Question: In my code I have a variable of type int. Directly after initalizing it, I receive a NullReferenceException. I am stumped why this is happening and actually how that is even possible.
Here is the code:
'''
int lookupValue = 0;
if (0 == lookupValue)
'''
And here is the debugger screen. The value of lookupValue is actually 0.

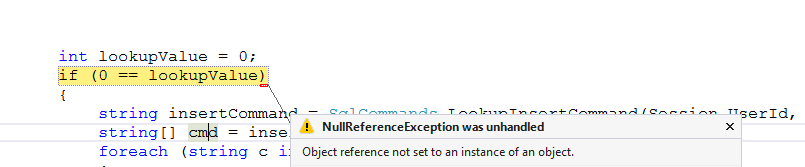
Answer: The debugger is showing the wrong line as the exception source. This does happen sometimes, you need to keep an eye on the surrounding code, and the stack trace.
Since you're working with a web application, it's also quite possible that the debugging information is out of sync with the code. Rebuilding the whole project might help, unless your dependencies are badly arranged.
Look at code ahead of the comparison, and below it as well (Is 'Session' null? Is 'Session.UserId' null? Is 'SqlCommands.LookupInsertCommand' throwing 'NullReferenceException'?). You can use quick watch to check pieces of code and find the one causing the 'NullReferenceException'.
As a side-note, try not to carry practices from other languages to C#. Initialize local variables - don't worry, the compiler will not allow you to compile code reading a variable that hasn't been assigned yet. When you just assign a default value, you're losing out on a few sanity checks of the code. Also, don't compare 'constant == variable'. There's no reason to do that in C#, because you can't just accidentally type 'variable = constant' - it will not compile (the only exception being the 'bool' type, but you shouldn't compare that to a constant anyway - just do 'if (boolValue)' or 'if (!boolValue)'). It just makes the code harder to read and understand.
This case in particular is actually quite obvious if you know what you're looking for. You see, the 'if (0 == lookupValue)' doesn't exist anywhere in the compiled binary - the compiler can safely ignore it, because 'lookupValue' will be '0'. Usually, the debugging information will account for this, but missing by one line is quite common even when there's nothing as drastic as a whole missing line of code (in your case, likely more than one).
'<compilation debug="true" />''web.config'<URL>